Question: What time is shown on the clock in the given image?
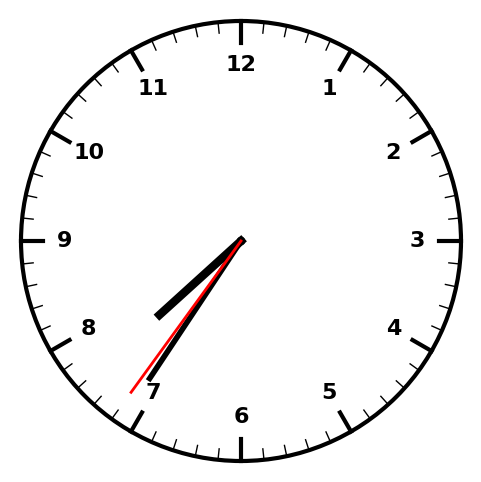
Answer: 07:35:36